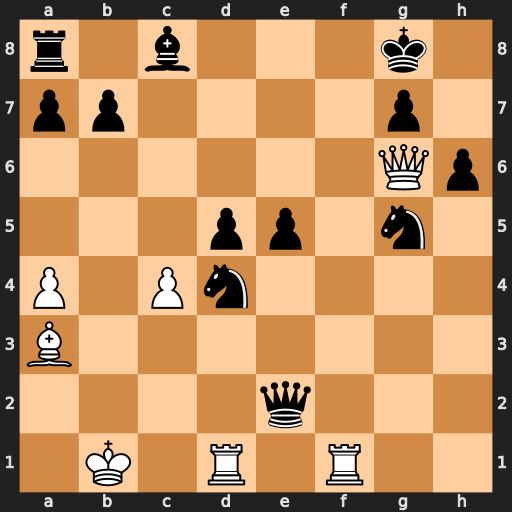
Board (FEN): r1b3k1/pp4p1/6Qp/3pp1n1/P1Pn4/B7/4q3/1K1R1R2
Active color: w
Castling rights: -
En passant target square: -
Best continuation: Rf8#